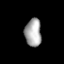
Tissue: lung
Cell type: Myeloid cells
Senescence score: 0.701
Nuclear area (px): 446
Mean DAPI intensity: 169.998